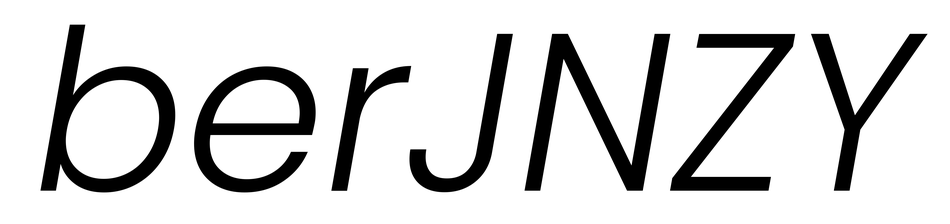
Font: Poppins-LightItalic